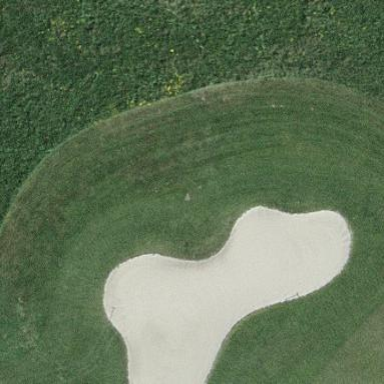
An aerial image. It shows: Golf bunker filled with natural sand.